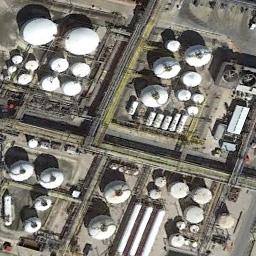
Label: storage_tank